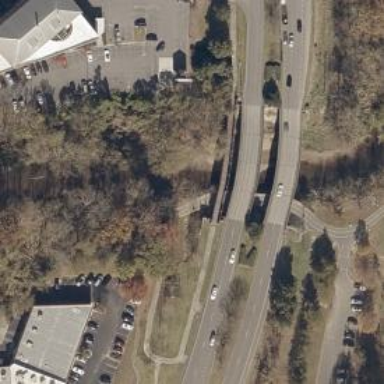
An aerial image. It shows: Secondary road with bridge.